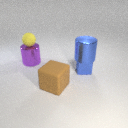
small yellow rubber sphere above large purple metal cylinder